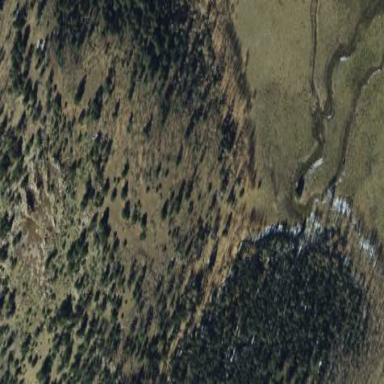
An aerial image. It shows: Forest dominated by evergreen needle-leaved trees.